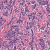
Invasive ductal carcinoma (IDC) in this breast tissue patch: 1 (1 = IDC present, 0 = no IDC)